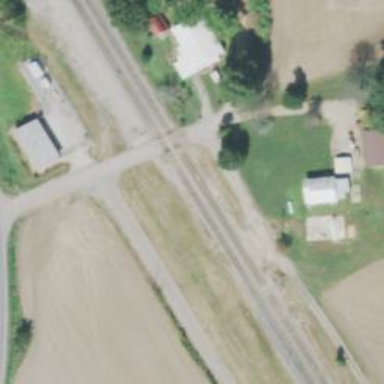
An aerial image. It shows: Level crossing along the railway.